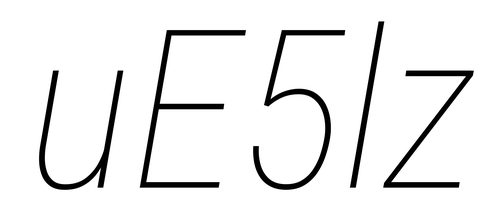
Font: Roboto-Italic_Condensed_Thin_Italic